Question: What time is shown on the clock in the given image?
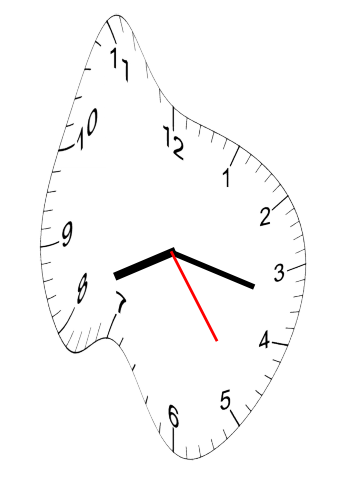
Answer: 08:17:24